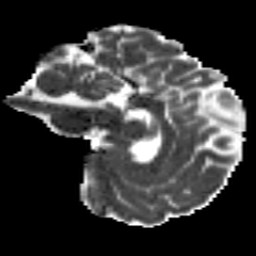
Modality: MD
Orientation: sagittal
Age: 22
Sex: male
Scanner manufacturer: siemens
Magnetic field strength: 3 T
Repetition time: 8.8 s
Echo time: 0.085 s